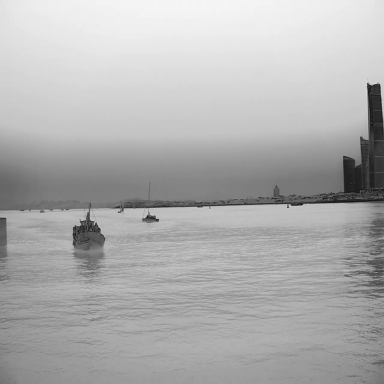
There are six objects shown in the infrared image, including two bulk_carriers, three sailboats, and a container_ship.